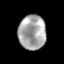
Tissue: lung
Cell type: Myeloid cells
Senescence score: 0.2115
Nuclear area (px): 928
Mean DAPI intensity: 165.575